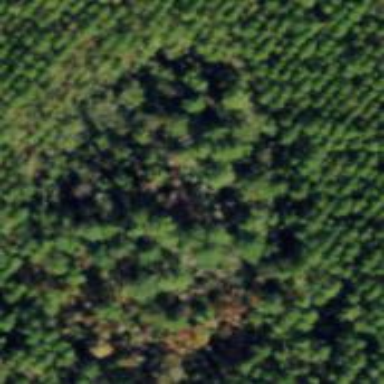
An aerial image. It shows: Beautiful woodland area.